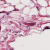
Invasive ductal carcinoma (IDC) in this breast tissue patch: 0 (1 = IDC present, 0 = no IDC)